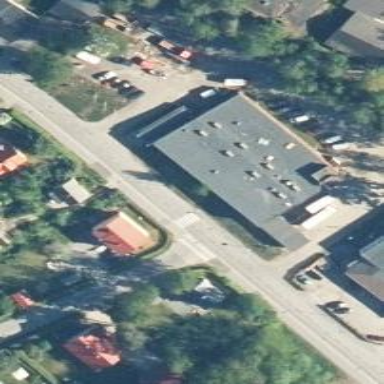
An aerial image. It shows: Warehouse.